Question: I'm currently working on a website and I've noticed that my media queries are working perfectly fine on the chrome emulator but not on my phone.
Basically on my mobile all the content seems pushed to the right side and even if I scroll horizontally i can't see all the content.
What can cause this problem?

Viewport:
'''
<meta name="viewport" content="width=device-width, initial-scale=1, maximum-scale=1">
'''
I used the media queries like in this example:
'''
@media screen and (min-width: 840px) and (max-width : 1280px){...}
'''
'''
html,
body {
height: 100%;
font-family: 'Lato', sans-serif;
/*margin-top: 30px;*/
}
.nav.navbar-nav {
position: fixed;
top: 25px;
left: 50%;
transform: translate(-50%, -50%);
}
.container {
top: 45%;
}
.nav.navbar-nav li {
text-transform: uppercase;
}
.nav.navbar-nav li a {
/*text-shadow: 1px 1px 1px rgb(131, 131, 131);*/
/*color: white;*/
color: rgb(48, 48, 48);
font-size: 1em;
}
.navbar-inverse .navbar-brand { color: rgb(48, 48, 48); }
.navbar.navbar-inverse.navbar-fixed-top {
background: -webkit-gradient(linear, center bottom, center top, from(rgba(0, 0, 0, 0)), to(rgba(255, 255, 255, 1)));
border-color: transparent;
border-bottom: none;
height: 60px;
}
.navbar-inverse .navbar-nav>li>a:hover, .navbar-inverse .navbar-nav>li>a:focus {
color: #AA052A;
}
/*footer {
margin: 50px 0;
}*/
@media only screen and (min-width: 768px) and (max-width : 991px) {
.nav.navbar-nav {
width: 60%;
}
}
@media only screen and (max-width : 767px) {
.container {
-webkit-text-size-adjust: none;
width: 100%;
}
.navbar-toggle {
background-color: #333;
}
.navbar-inverse .navbar-toggle:hover, .navbar-inverse .navbar-toggle:focus {
background-color: #AA052A;
border-color: #AA052A;
}
.navbar-inverse .navbar-collapse, .navbar-inverse .navbar-form {
border-color: transparent;
}
.nav.navbar-nav {
top: 130px;
left: 88%;
width: 24%;
margin-right: 15px;
}
.nav.navbar-nav li {
background-color: rgba(226, 226, 226, 1);
}
}
'''
'''
body {
background-color: white;
overflow: hidden;
}
#services {
margin-top: 3%;
width: 77%;
position: absolute;
top: 85px;
left: 50%;
transform: translate(-50%);
}
#services h1 {
font-family: 'Great Vibes', cursive;
font-size: 3em;
color: #AA052A;
/*font-weight: 700;*/
}
#p_services {
padding: 0px 40px 0px 0px;
line-height: 2;
width: 70%;
text-align: justify;
color: black;
font-weight: 300;
font-size: 1.3em;
display: inline-block;
}
#services img {
float: right;
width: 30%;
}
@media only screen and (min-width: 840px) and (max-width : 1280px) {
#services h1 {
font-size: 2.5em;
}
#p_services {
width: 65%;
font-size: 1.1em;
padding: 0px 20px 0px 0px;
}
#services img {
width: 33%;
}
}
@media only screen and (max-width : 839px) {
body {
overflow: visible;
}
#services h1 {
font-size: 2em;
}
#p_services {
font-size: 1.1em;
width: 100%;
padding: 0;
}
#services img {
margin: 20px 0px;
width: 100%;
}
}
'''
'''
<!DOCTYPE html>
<html>
<head>
<meta name="viewport" content="width=device-width, initial-scale=1, maximum-scale=1">
<link href='http://fonts.googleapis.com/css?family=League+Script|Rouge+Script|Parisienne|Niconne|Marck+Script|Allura|Alex+Brush|Tangerine:400,700|Great+Vibes|Dancing+Script:400,700|Pinyon+Script|Rochester|Sacramento|Arizonia' rel='stylesheet' type='text/css'>
<link href='http://fonts.googleapis.com/css?family=Pacifico' rel='stylesheet' type='text/css'>
<link href='http://fonts.googleapis.com/css?family=Lato:100,300,400,700' rel='stylesheet' type='text/css'>
<%= stylesheet_link_tag 'application', media: 'all', 'data-turbolinks-track' => true %>
<%= javascript_include_tag 'application', 'data-turbolinks-track' => true %>
<%= csrf_meta_tags %>
</head>
<body>
<%= render :partial => 'layouts/navbar' %>
<%= yield %>
</body>
</html>
'''
'''
<!-- Navigation -->
<nav class="navbar navbar-inverse navbar-fixed-top" role="navigation">
<div class="container">
<div class="navbar-header">
<button type="button" class="navbar-toggle" data-toggle="collapse" data-target="#bs-example-navbar-collapse-1">
<span class="sr-only">Toggle navigation</span>
<span class="icon-bar"></span>
<span class="icon-bar"></span>
<span class="icon-bar"></span>
</button>
<a class="navbar-brand" href="/homepage">Glamour Hit</a>
</div>
<div class="collapse navbar-collapse" id="bs-example-navbar-collapse-1">
<ul class="nav navbar-nav">
<li>
<%= link_to "Services", services_path %>
</li>
<li>
<%= link_to "Packages & Prices", packages_and_prices_path %>
</li>
<li>
<%= link_to "Gallery", preview_pictures_path %>
</li>
<li>
<%= link_to "Contact", new_contact_path %>
</li>
<% if user_signed_in? %>
<li>
<%= link_to "Sign out", destroy_user_session_path, method: :delete %>
</li>
<% end %>
</ul>
</div>
</div>
</nav>
'''
'''
<article id='services'>
<h1>...</h1>
<p id='p_services'>
...
</p>
<img src="<%= asset_path('_MG_0414.jpg') %>" />
</article>
'''
---
Also does anyone know why the navigation bar is coming out like that? On the browser is a linear gradient from white to transparent. It should not be seen at all in this page.
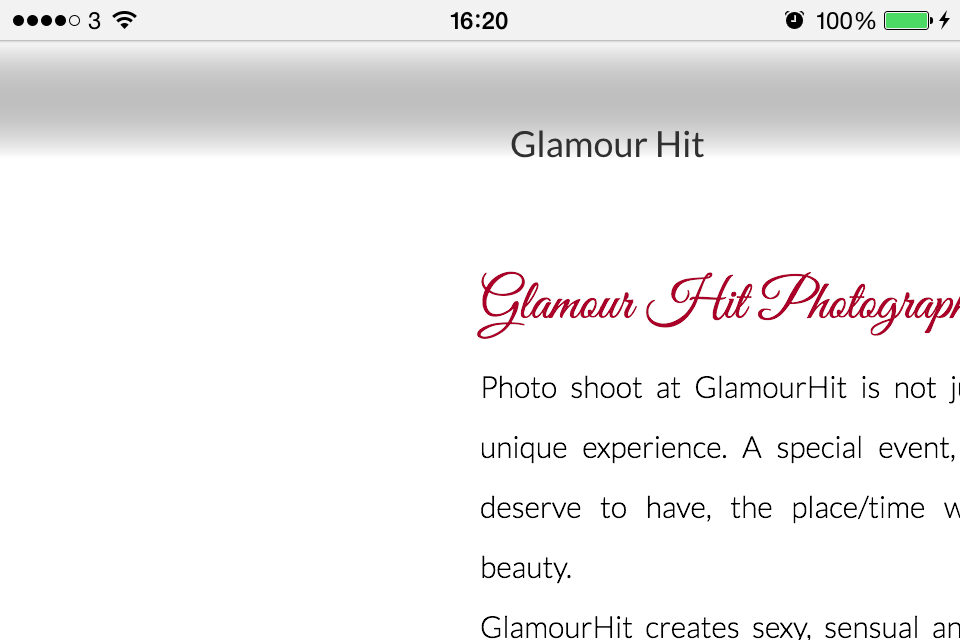
Answer: It is because of your media queries.
Try doing somethign along these lines:
'''
@media all and (max-width:736px) {
#services {
margin-top:60px; // The height of your navigation bar
width: 100%; // Full width of your mobile screen
position: static; // Get rid of absolute positioning
padding: 1em; // Add some spacing so the text isn't right up against the edge of the screen.
}
'''
On my iOS Simulator, that's instantly making it look much better for mobiles, although I haven't touched the navigation, but it will the same thing (mainly the absolute positioning, and the left:50%)